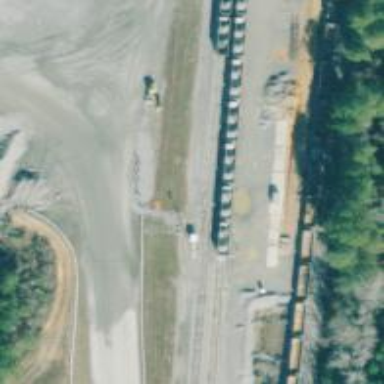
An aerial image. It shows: Railway spur service line used for aggregate transportation.